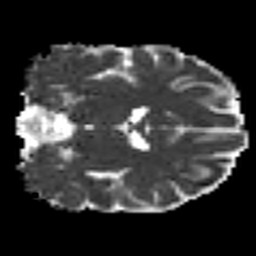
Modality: MD
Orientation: coronal
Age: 48
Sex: female
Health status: ill
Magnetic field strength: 3 T
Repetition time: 9 s
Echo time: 0.093 s